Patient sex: F
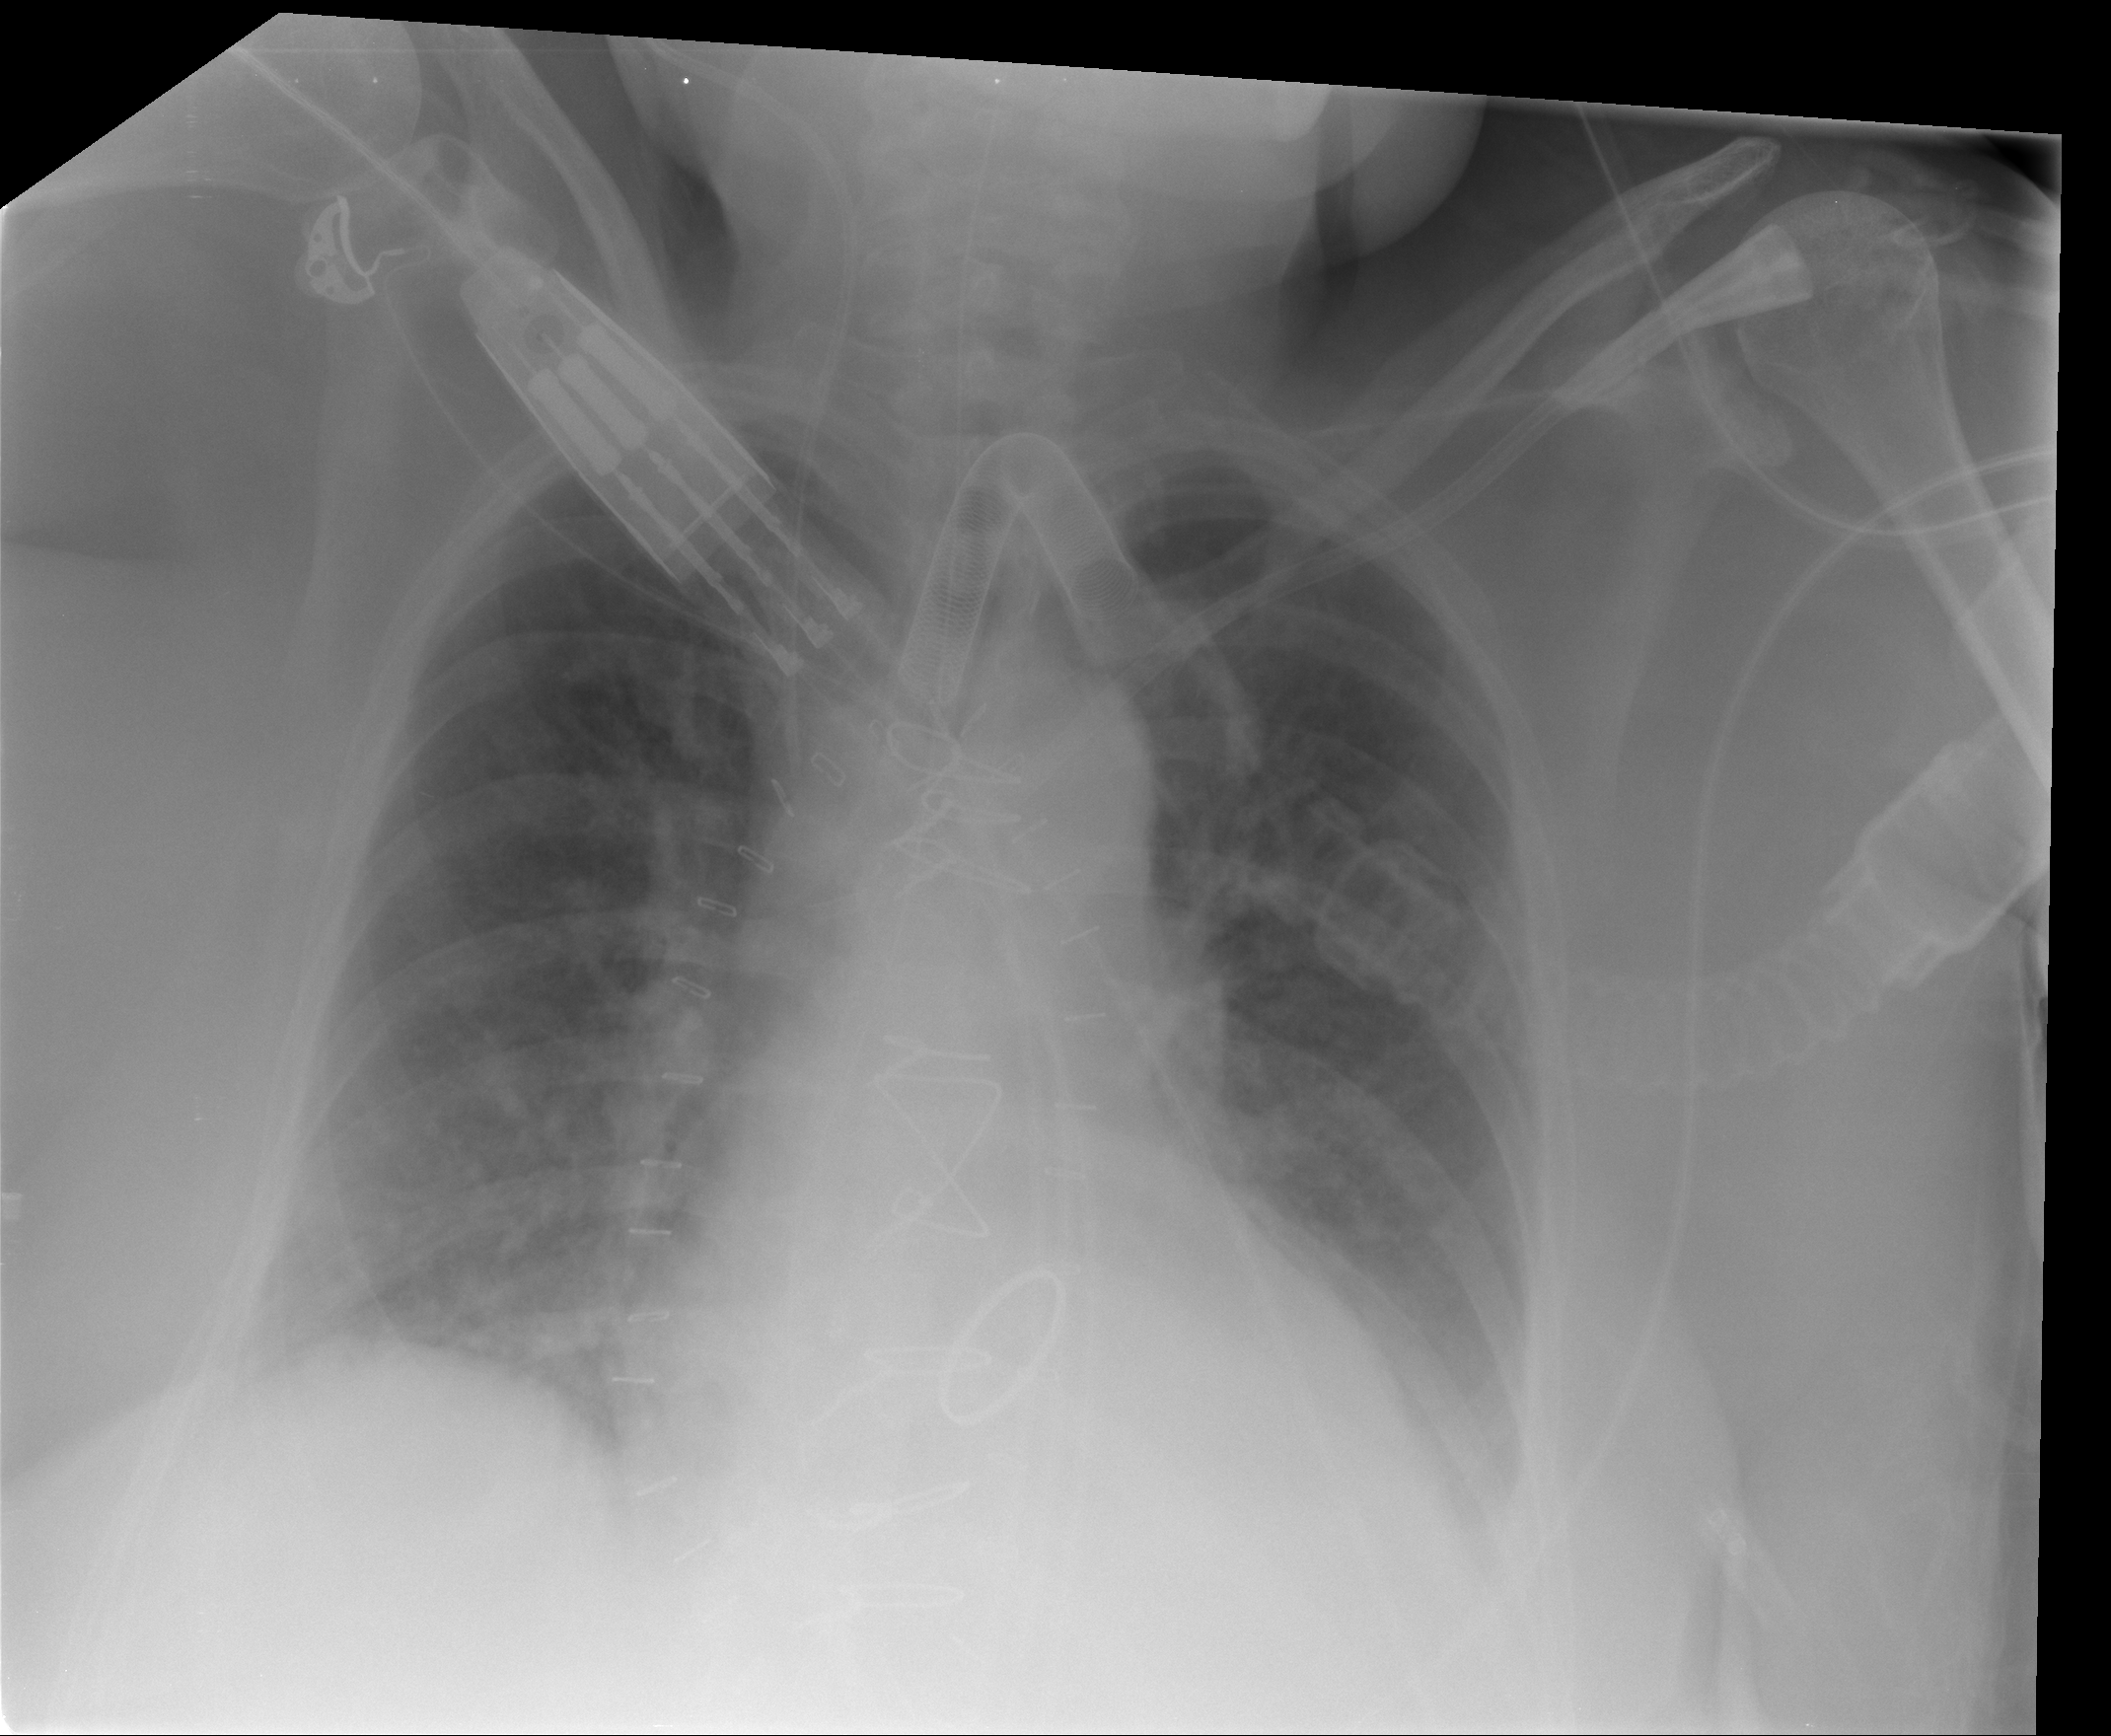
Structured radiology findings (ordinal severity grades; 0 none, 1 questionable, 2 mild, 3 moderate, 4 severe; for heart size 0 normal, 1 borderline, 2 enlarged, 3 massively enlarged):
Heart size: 2
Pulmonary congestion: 2
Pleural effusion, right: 2
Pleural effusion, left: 2
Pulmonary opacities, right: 2
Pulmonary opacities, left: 2
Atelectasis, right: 2
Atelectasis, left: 2